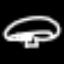
Label: mushroom